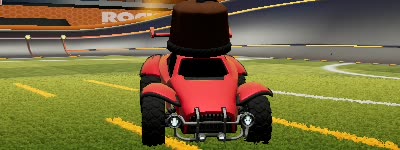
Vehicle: octane